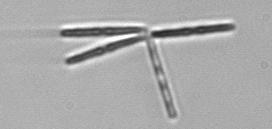
Label: Thalassionema